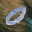
Label: 0